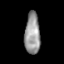
Tissue: skin
Cell type: Others
Senescence score: 0.7067
Nuclear area (px): 632
Mean DAPI intensity: 150.291